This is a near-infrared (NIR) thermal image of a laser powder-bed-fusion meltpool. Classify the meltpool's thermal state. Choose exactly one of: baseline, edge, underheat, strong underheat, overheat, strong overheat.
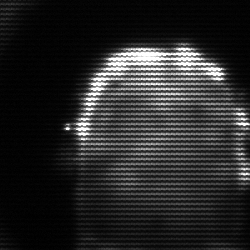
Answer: baseline